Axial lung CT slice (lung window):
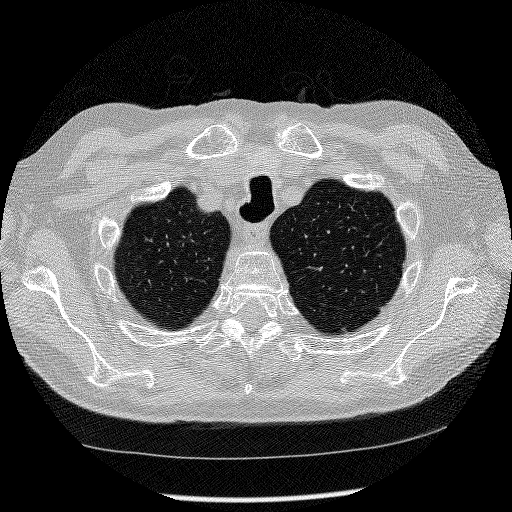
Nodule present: no